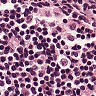
Metastatic tissue present: no